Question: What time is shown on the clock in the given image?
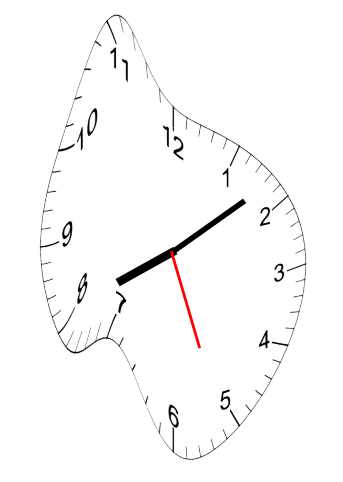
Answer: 08:08:26